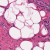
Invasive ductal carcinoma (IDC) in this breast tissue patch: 0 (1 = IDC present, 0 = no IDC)